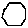
Label: hexagon